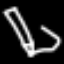
Label: pencil